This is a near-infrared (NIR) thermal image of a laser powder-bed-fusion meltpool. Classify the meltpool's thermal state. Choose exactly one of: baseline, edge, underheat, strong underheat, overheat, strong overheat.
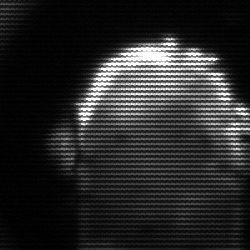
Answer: baseline